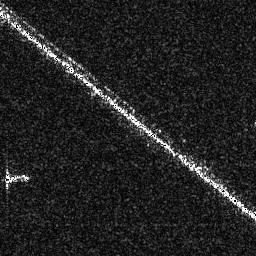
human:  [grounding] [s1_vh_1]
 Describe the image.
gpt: In the satellite image, there is  <ref>1 medium ship </ref> <box>[[0, 64, 11, 73, 0]]</box> located at left.